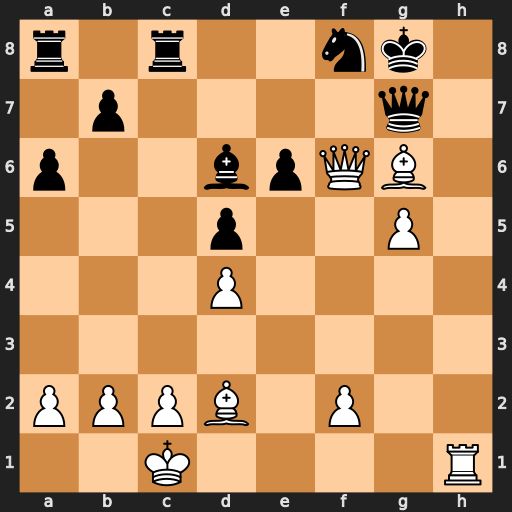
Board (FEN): r1r2nk1/1p4q1/p2bpQB1/3p2P1/3P4/8/PPPB1P2/2K4R
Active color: w
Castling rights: -
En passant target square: -
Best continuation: Bf7+ Qxf7 Qh8#